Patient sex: M
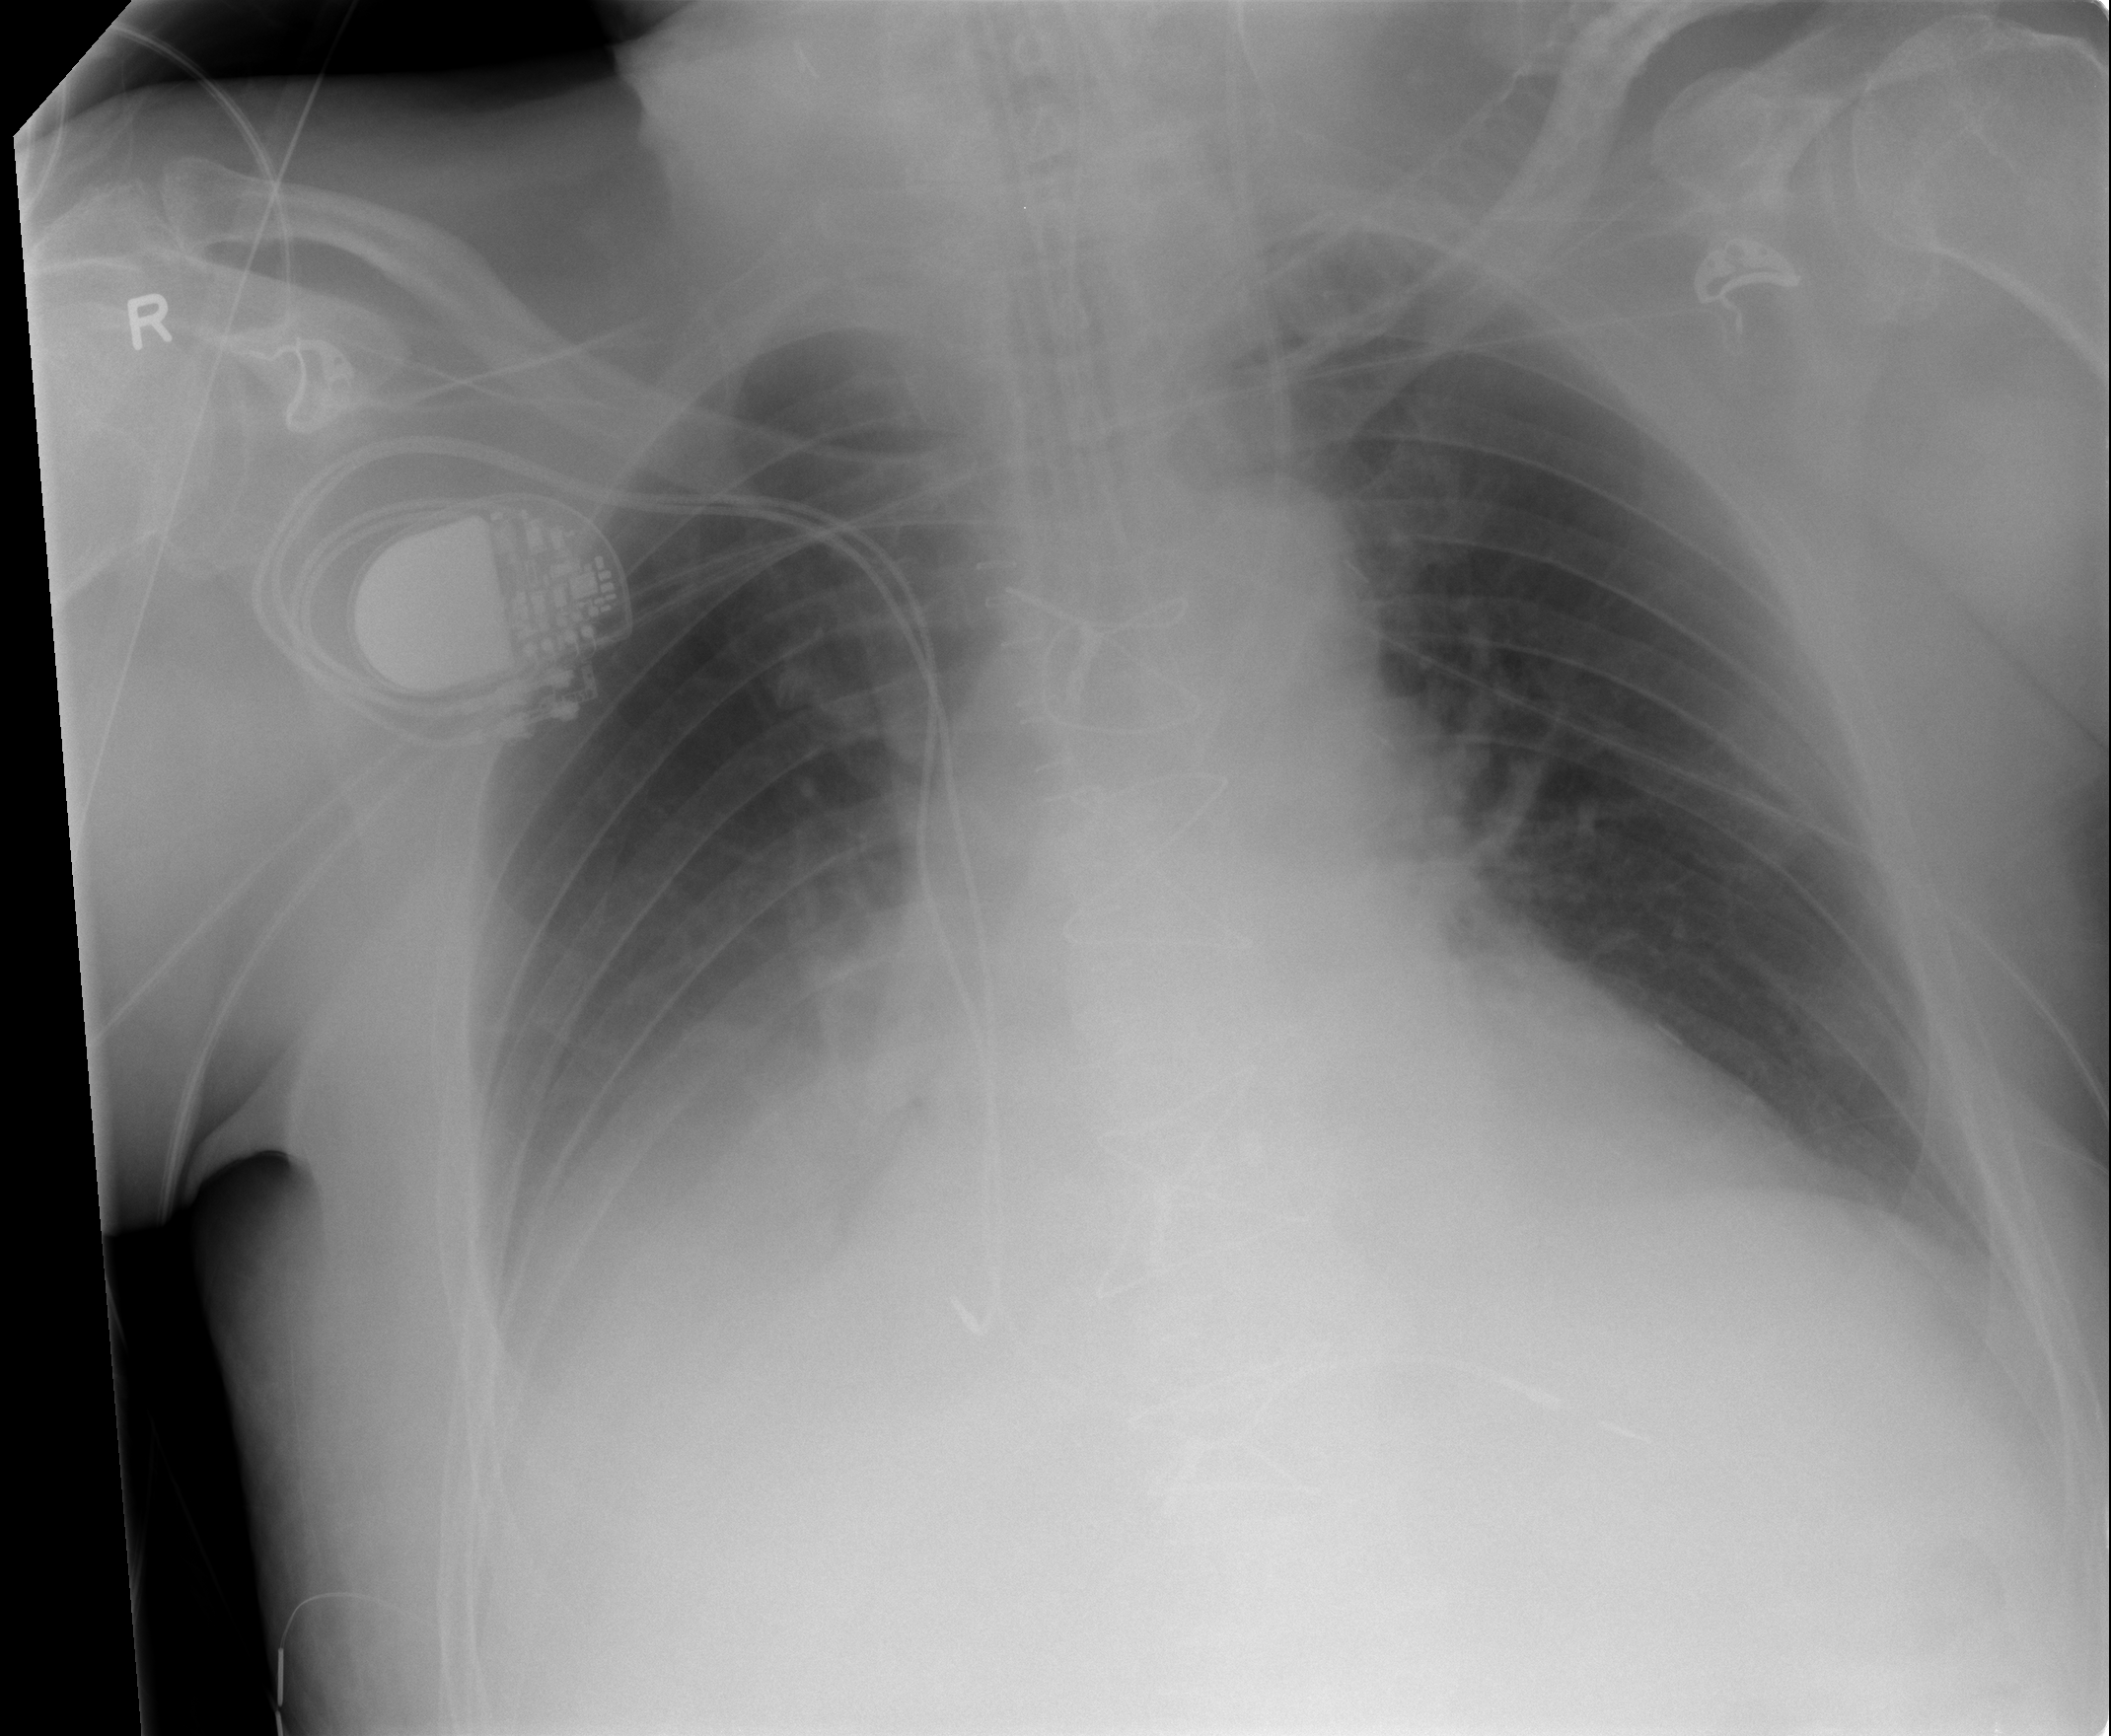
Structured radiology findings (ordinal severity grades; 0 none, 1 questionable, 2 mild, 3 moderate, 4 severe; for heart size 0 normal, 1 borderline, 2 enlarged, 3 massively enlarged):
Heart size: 2
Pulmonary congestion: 0
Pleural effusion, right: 3
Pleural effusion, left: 2
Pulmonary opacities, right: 1
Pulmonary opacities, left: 0
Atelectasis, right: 2
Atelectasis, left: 2